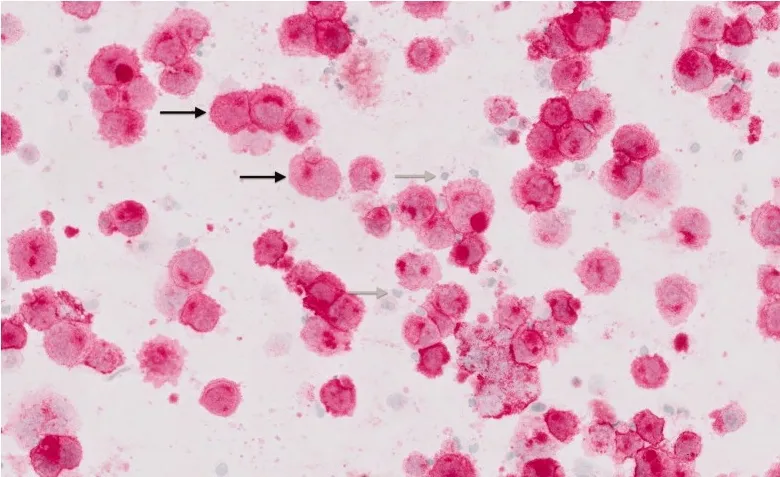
Cytological image of the neoplastic seroma fluid containing numerous highly atypical large anaplastic tumour cells characteristic for anaplastic large-cell lymphoma (ALCL) as well as scant inflammatory cells, predominantly lymphocytes (CD30 stain; black arrows = anaplastic tumour cells; grey arrows = lymphocytes).
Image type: pathology (gram)